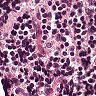
Metastatic tissue present: no